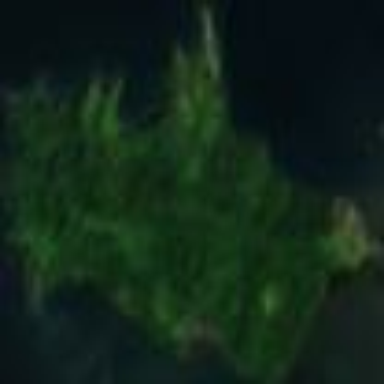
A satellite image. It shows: Islet along the natural coastline.